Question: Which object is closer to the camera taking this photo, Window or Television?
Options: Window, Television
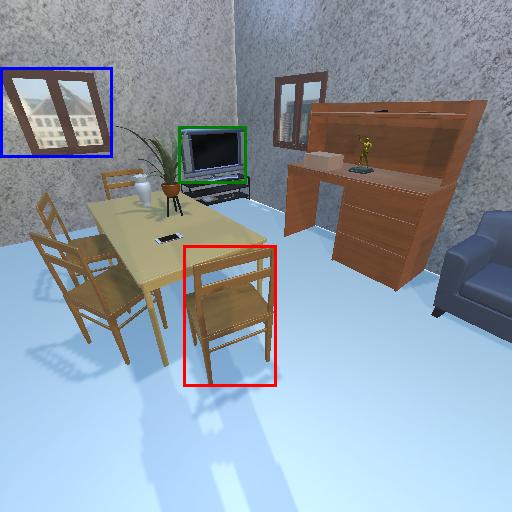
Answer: Window